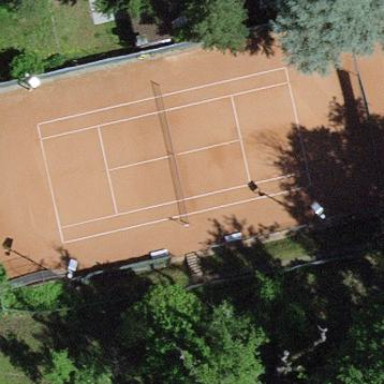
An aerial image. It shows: Tennis court on pitch designated for leisure land.